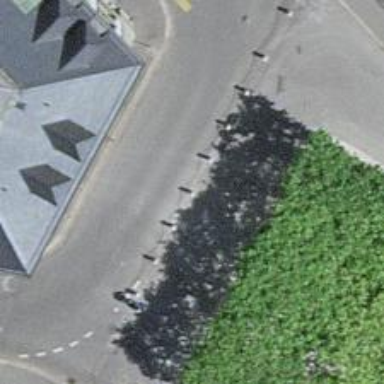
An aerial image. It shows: Bollard.